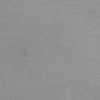
Label: dusty